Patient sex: M
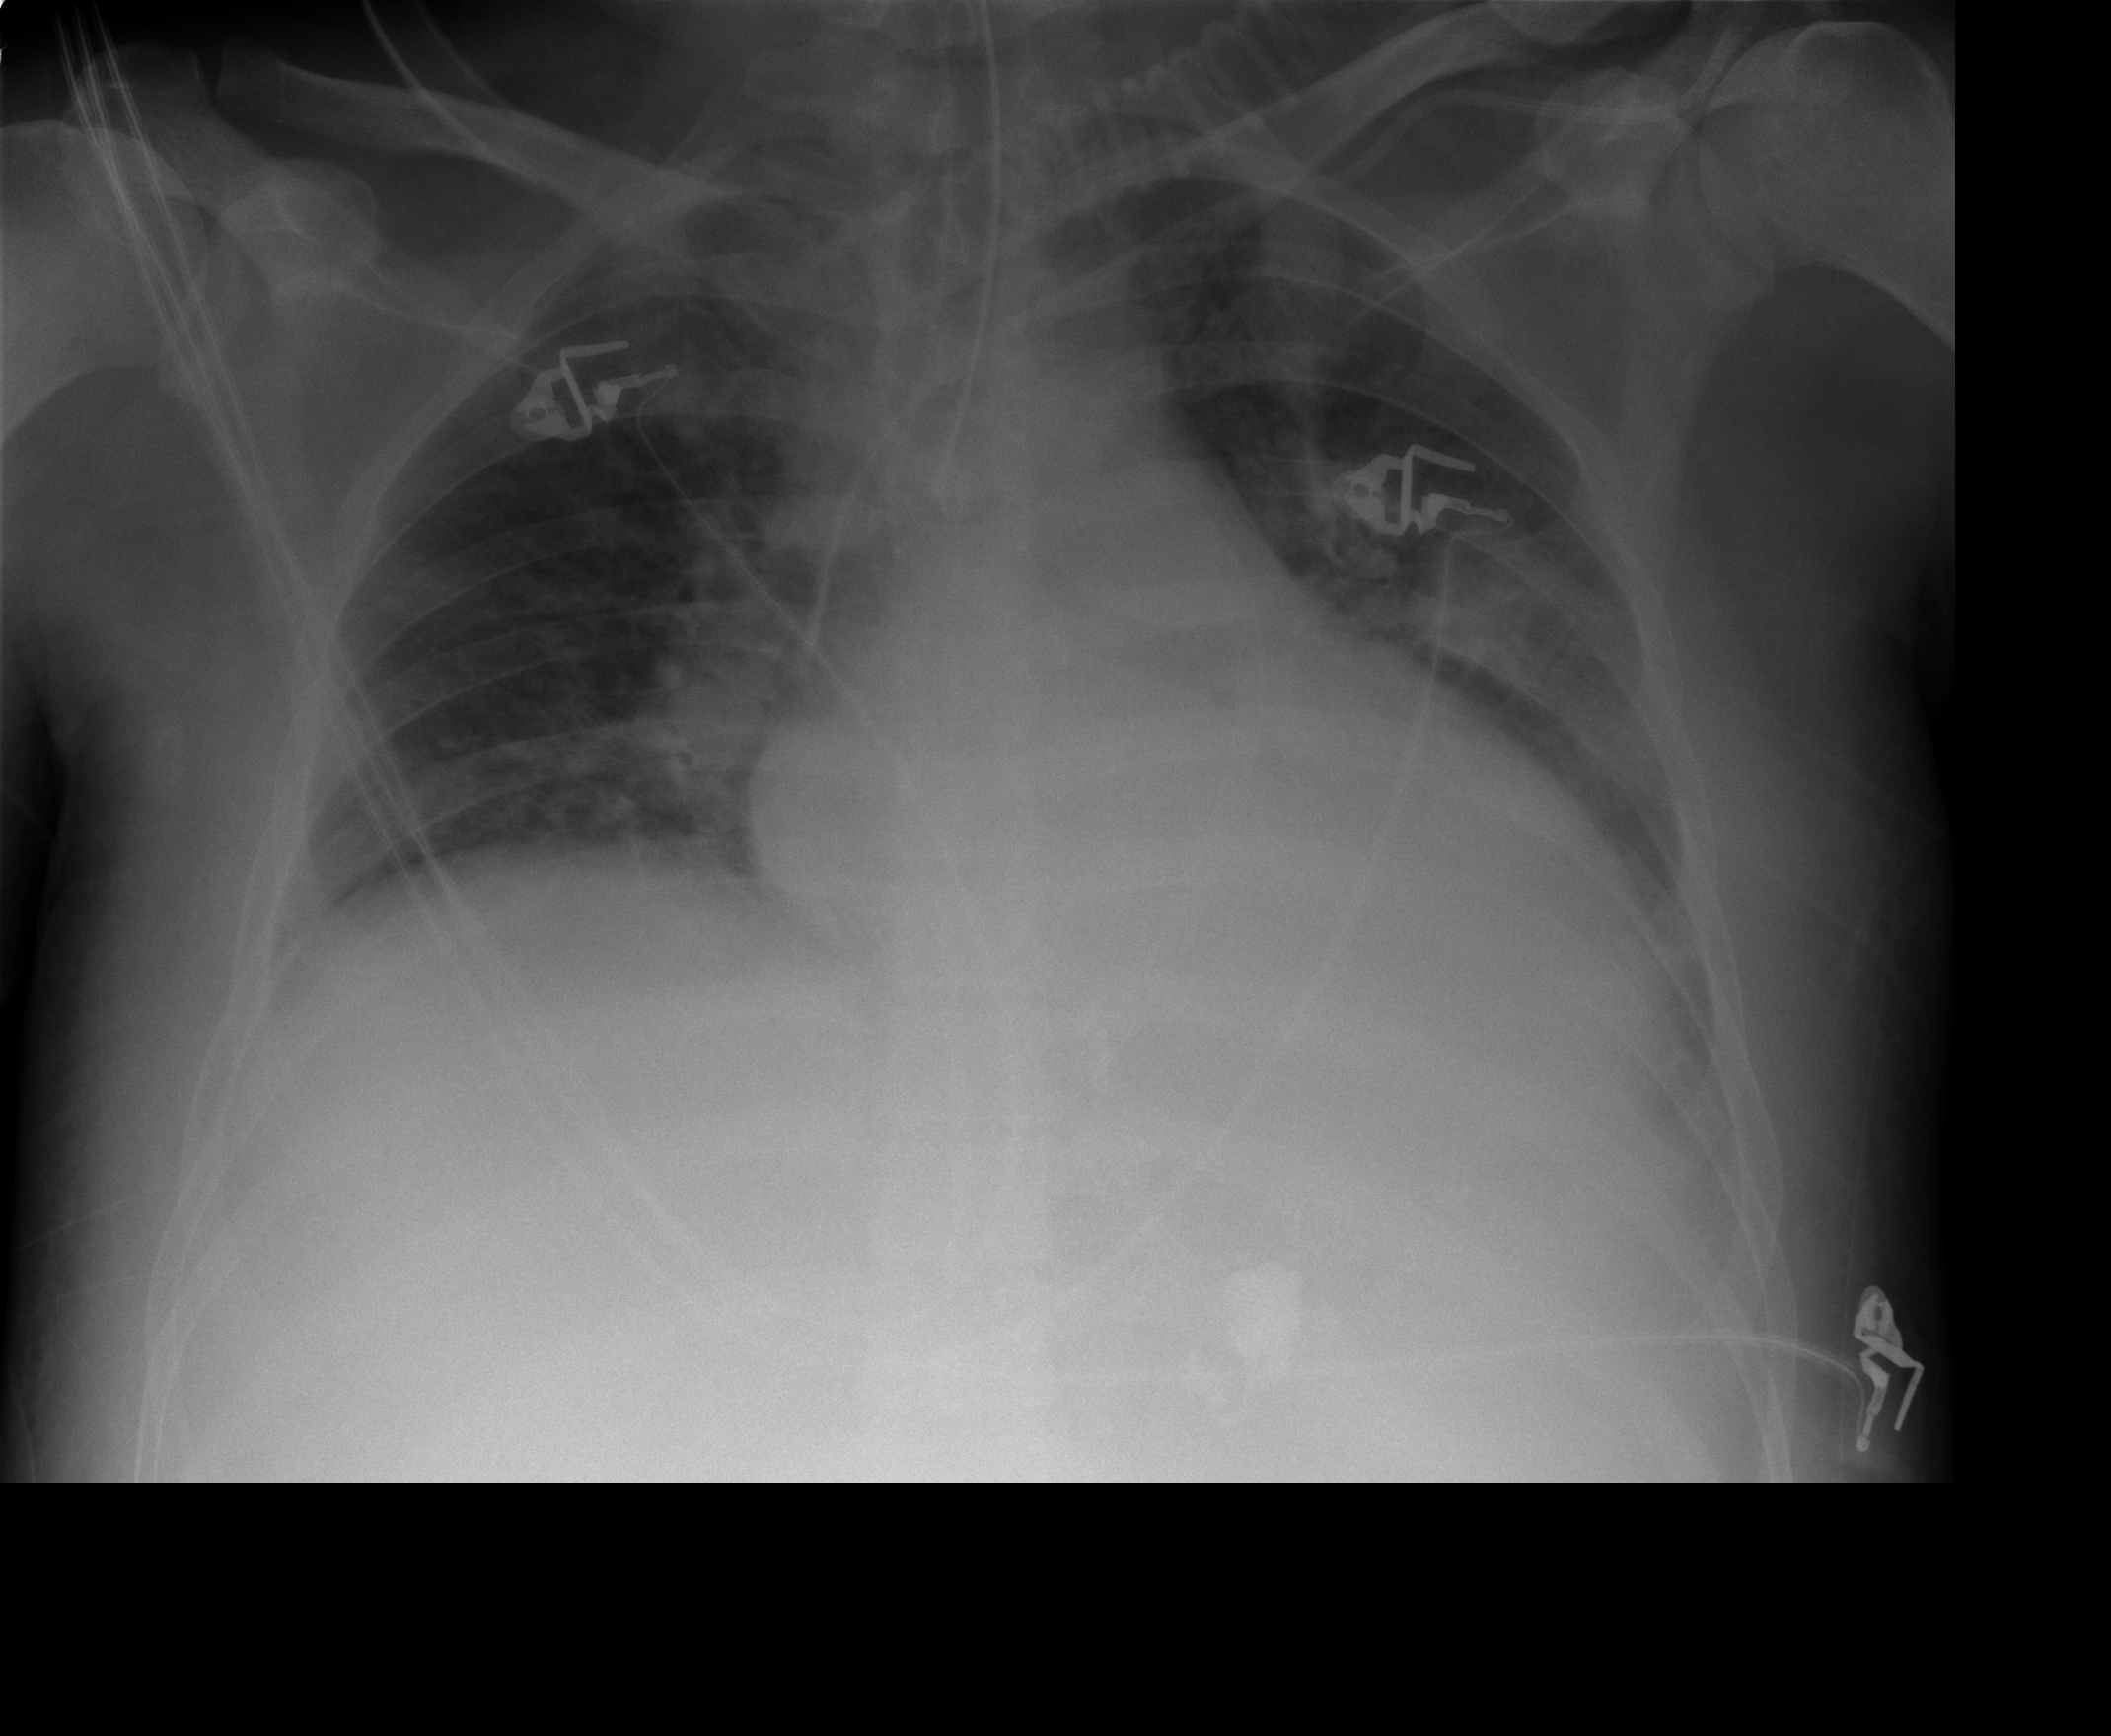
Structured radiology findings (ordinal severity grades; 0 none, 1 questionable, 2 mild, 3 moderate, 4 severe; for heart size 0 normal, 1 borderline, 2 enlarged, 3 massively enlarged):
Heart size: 2
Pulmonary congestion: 2
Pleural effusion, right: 0
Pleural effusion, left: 1
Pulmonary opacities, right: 0
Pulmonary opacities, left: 0
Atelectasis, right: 2
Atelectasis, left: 0